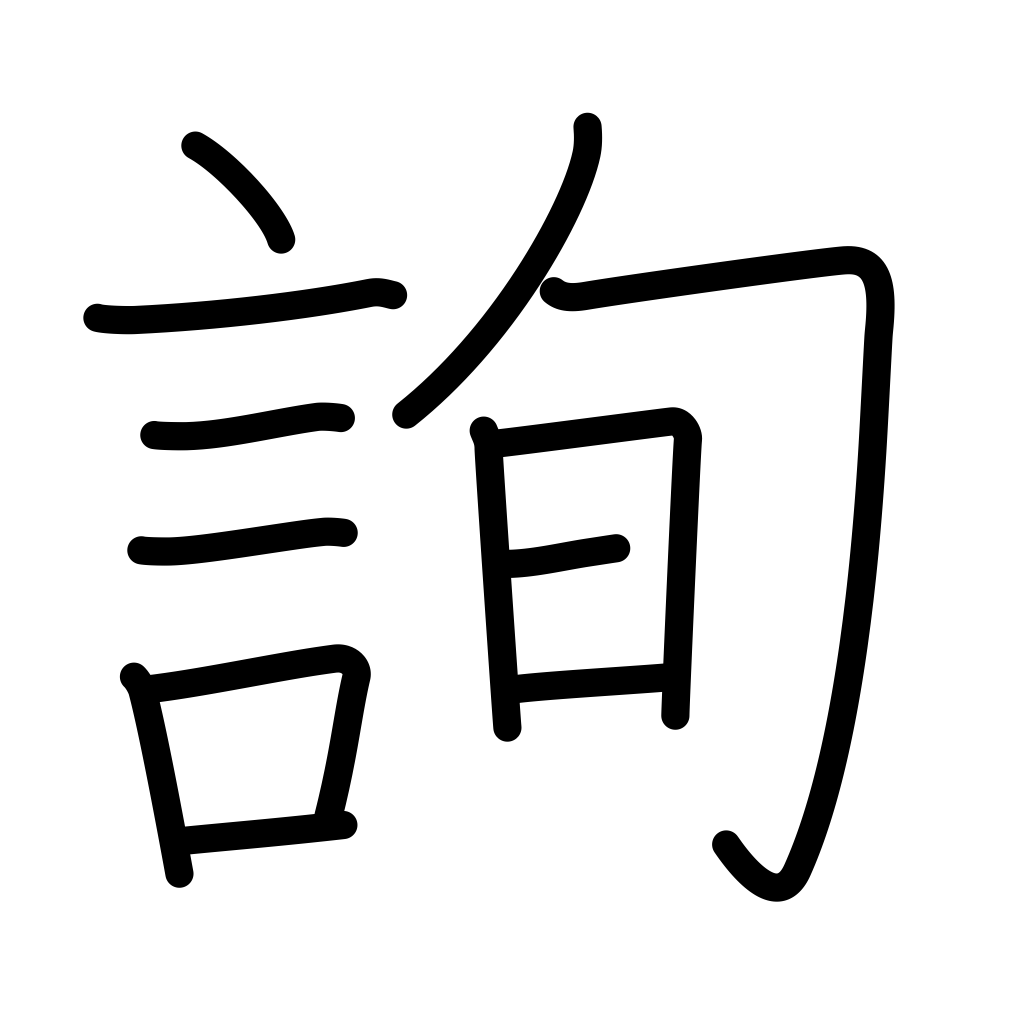
Meaning: consult with